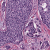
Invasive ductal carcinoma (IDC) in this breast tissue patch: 0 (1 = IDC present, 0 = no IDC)